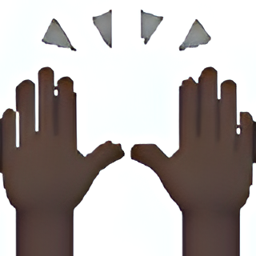
Name: person raising both hands in celebration
Emoji: 🙌🏿
Group: People & Body
Sub-group: hands